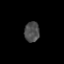
Tissue: prostate
Cell type: T cells
Senescence score: 0.2213
Nuclear area (px): 296
Mean DAPI intensity: 77.105